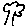
Label: tree